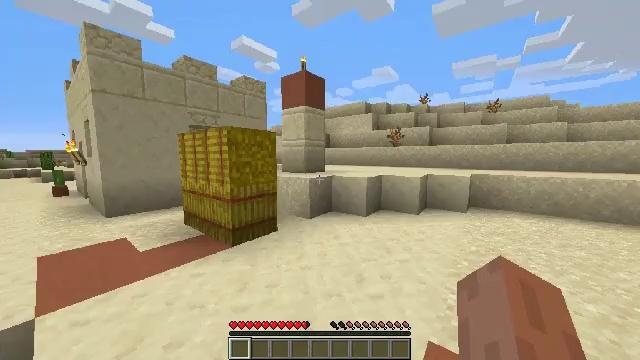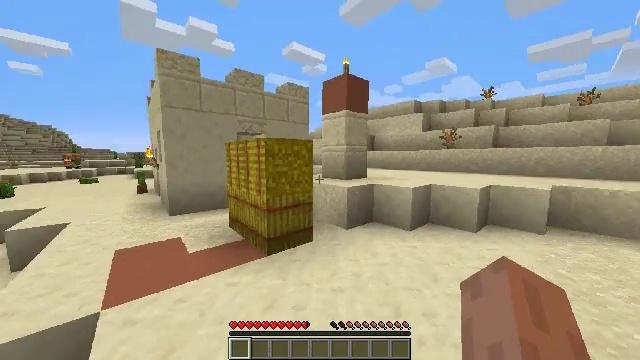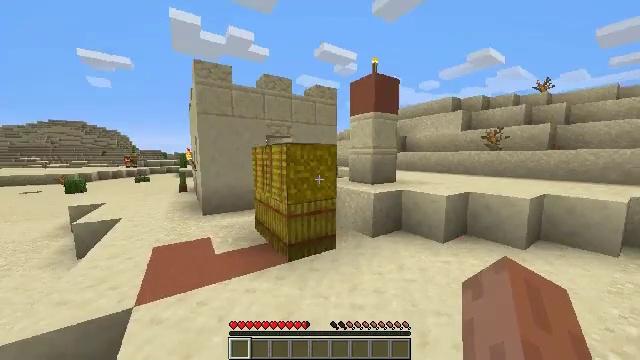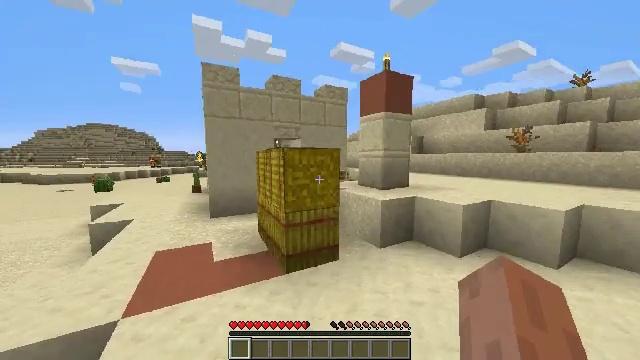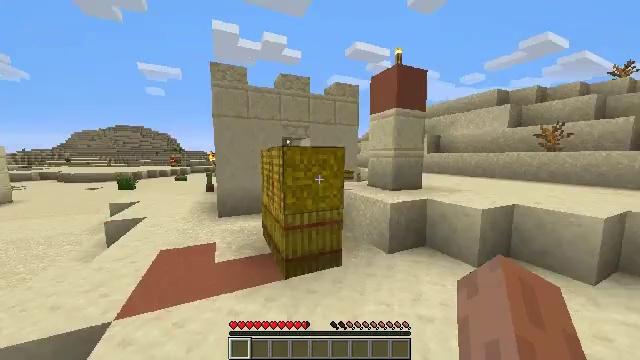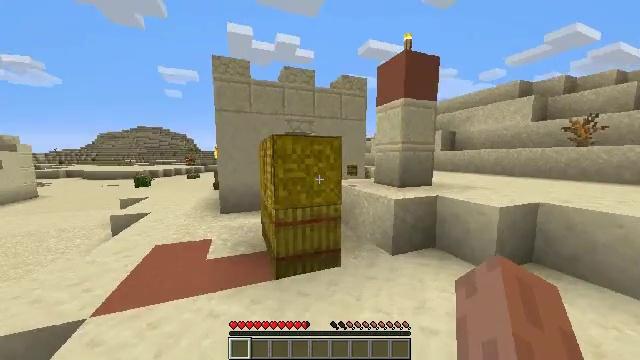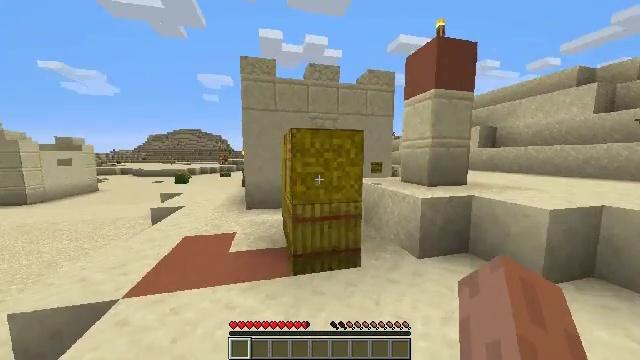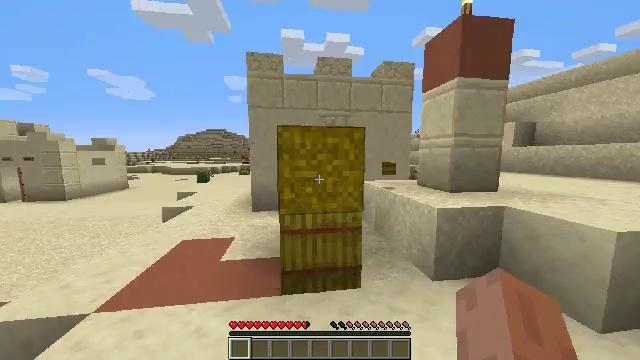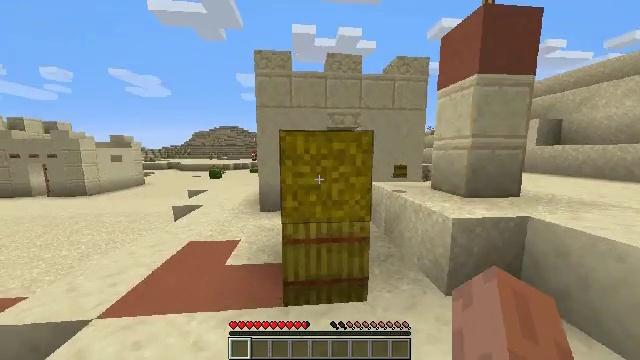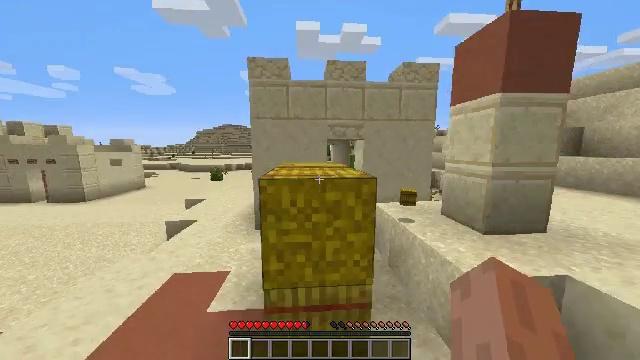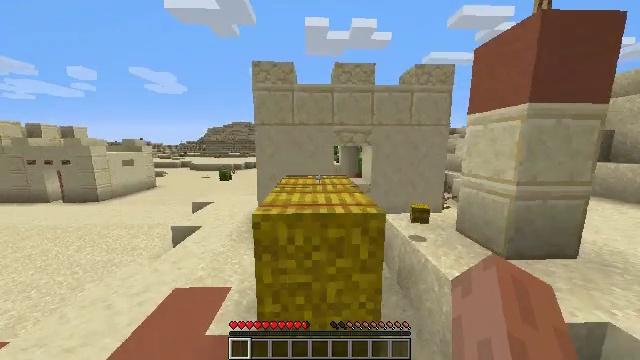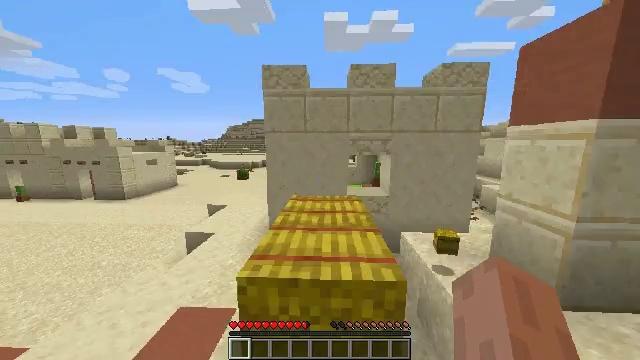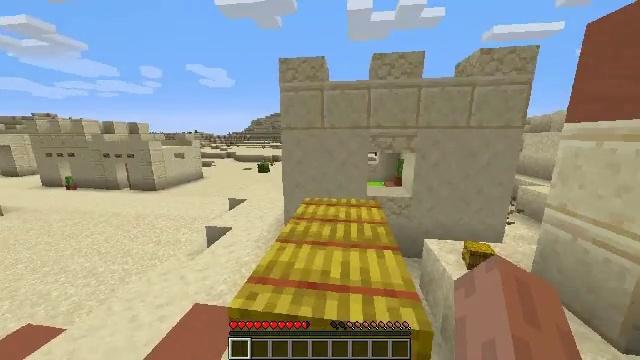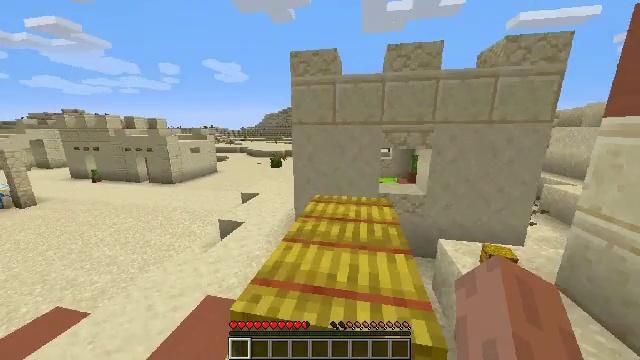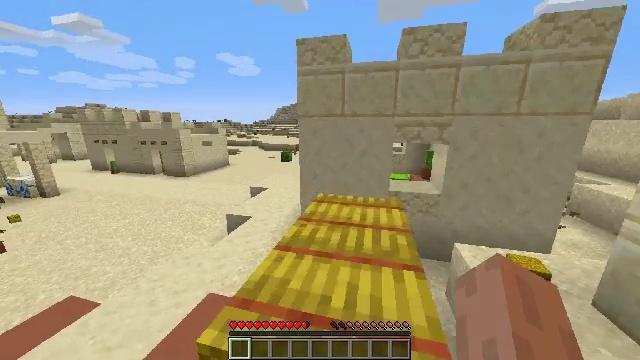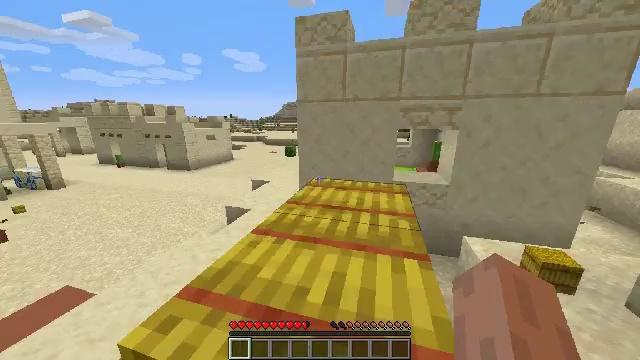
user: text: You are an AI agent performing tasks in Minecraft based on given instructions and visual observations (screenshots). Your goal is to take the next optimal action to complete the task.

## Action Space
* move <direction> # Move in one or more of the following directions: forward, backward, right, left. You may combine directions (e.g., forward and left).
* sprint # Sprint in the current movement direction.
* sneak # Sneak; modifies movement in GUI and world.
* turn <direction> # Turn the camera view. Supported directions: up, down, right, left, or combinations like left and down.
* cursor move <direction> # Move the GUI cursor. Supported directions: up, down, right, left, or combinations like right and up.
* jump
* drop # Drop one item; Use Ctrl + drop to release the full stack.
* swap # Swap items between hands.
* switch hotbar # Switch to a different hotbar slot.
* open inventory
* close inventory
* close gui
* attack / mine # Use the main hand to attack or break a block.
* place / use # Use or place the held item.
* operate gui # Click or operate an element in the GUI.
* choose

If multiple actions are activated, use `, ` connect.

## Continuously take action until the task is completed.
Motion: motion action
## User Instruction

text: Remove a hay block from the inventory.
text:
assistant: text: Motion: move forward, sprint, turn left, attack / mine, jump
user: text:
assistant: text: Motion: move forward, sprint, turn left, attack / mine, jump
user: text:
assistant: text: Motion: move forward, sprint, turn left, attack / mine, jump
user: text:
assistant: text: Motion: move forward, sprint, turn left, attack / mine, jump
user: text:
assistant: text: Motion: move forward, sprint, turn left, attack / mine, jump
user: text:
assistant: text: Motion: move forward, sprint, turn left, attack / mine, jump
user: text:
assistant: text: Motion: move forward, sprint, turn left, attack / mine, jump
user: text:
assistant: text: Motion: move forward, sprint, turn left and down, attack / mine, jump
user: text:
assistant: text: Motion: move forward, sprint, turn left, attack / mine, jump
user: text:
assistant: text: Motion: move forward, sprint, turn left, attack / mine, jump
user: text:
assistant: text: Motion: move forward, sprint, turn left, attack / mine, jump
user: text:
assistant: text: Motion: move forward, sprint, turn left and down, attack / mine
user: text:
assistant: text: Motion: move forward, sprint, turn left and down, attack / mine
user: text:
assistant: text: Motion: move forward, sprint, turn left and down, attack / mine
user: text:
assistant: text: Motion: move forward, turn left, attack / mine
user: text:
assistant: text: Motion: move forward, turn left and down, attack / mine
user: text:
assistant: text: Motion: move forward, turn left and down, attack / mine
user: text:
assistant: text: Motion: attack / mine
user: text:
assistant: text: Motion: attack / mine
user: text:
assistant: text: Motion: attack / mine
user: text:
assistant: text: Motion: turn right and up, attack / mine
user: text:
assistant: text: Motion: turn right and up, attack / mine
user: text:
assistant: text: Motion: turn right, attack / mine
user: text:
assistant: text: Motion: move right, turn right, attack / mine
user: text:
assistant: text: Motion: move forward and move right, attack / mine
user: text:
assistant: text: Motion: move forward and move right
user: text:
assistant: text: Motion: move forward and move right, sprint
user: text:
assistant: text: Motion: move forward and move right, sprint
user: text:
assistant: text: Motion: move forward and move right, sprint
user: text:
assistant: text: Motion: move forward, sprint